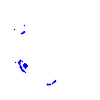
Particle: kaon